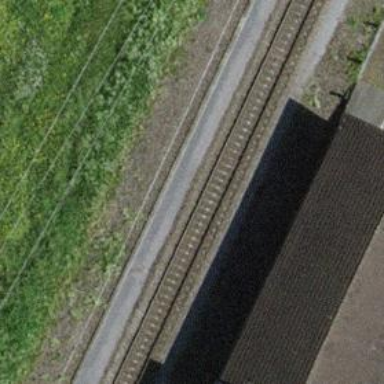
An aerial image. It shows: Stop position for public transport on the railway.